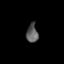
Tissue: skin
Cell type: Epithelial cells
Senescence score: 0.287
Nuclear area (px): 211
Mean DAPI intensity: 91.408